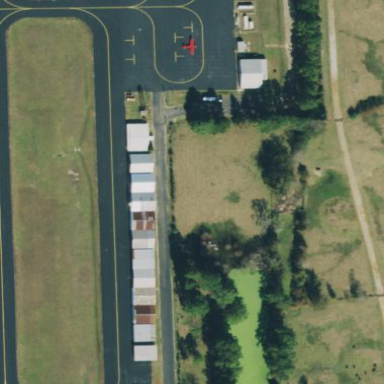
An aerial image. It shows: Apron paved with asphalt at the airport.